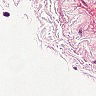
Metastatic tissue present: no